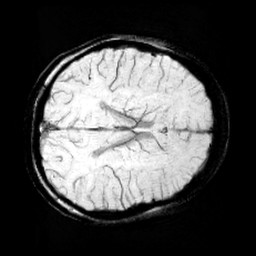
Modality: minIP
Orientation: axial
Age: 11
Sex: female
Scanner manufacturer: siemens
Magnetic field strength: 3 T
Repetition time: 0.027 s
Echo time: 0.02 s